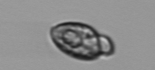
Label: Katodinium_or_Torodinium